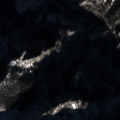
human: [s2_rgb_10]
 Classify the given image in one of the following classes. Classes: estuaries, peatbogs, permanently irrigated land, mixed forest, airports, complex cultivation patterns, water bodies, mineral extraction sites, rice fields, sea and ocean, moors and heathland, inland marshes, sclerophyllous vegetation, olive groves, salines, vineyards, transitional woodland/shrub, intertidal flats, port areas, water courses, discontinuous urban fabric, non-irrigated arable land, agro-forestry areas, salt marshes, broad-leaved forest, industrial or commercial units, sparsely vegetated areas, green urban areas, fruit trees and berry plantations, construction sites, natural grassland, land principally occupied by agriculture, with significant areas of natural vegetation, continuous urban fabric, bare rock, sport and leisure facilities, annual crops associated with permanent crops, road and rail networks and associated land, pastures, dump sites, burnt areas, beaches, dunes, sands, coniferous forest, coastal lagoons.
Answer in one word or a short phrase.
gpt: broad-leaved forest, coniferous forest, mixed forest, moors and heathland, bare rock